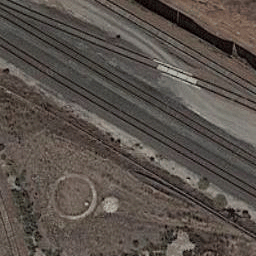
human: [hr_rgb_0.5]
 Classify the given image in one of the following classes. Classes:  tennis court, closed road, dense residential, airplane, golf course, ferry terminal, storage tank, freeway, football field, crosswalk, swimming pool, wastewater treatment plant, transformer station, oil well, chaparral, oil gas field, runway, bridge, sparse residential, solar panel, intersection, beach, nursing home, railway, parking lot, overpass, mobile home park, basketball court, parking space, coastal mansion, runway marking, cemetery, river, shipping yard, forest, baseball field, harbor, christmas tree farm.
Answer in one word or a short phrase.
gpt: railway